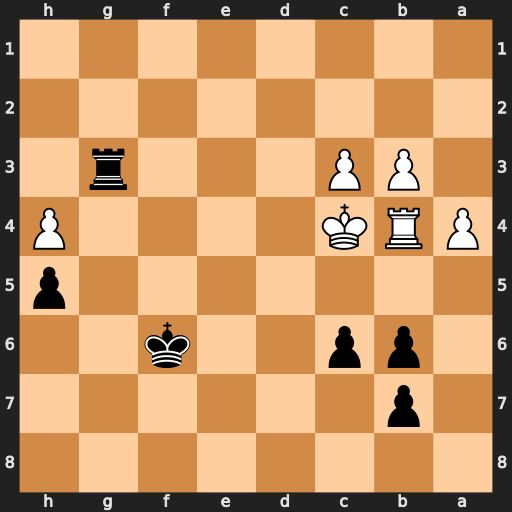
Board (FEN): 8/1p6/1pp2k2/7p/PRK4P/1PP3r1/8/8
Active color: b
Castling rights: -
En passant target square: -
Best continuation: Rg4+ Kd3 Rxb4 cxb4 Kf5 a5 Kg4